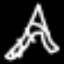
Label: The Eiffel Tower